Interaction volume radius: 10 \u00c5
Interaction volume height: 15 \u00c5
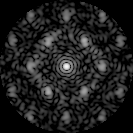
Disorder parameter: 0.5886